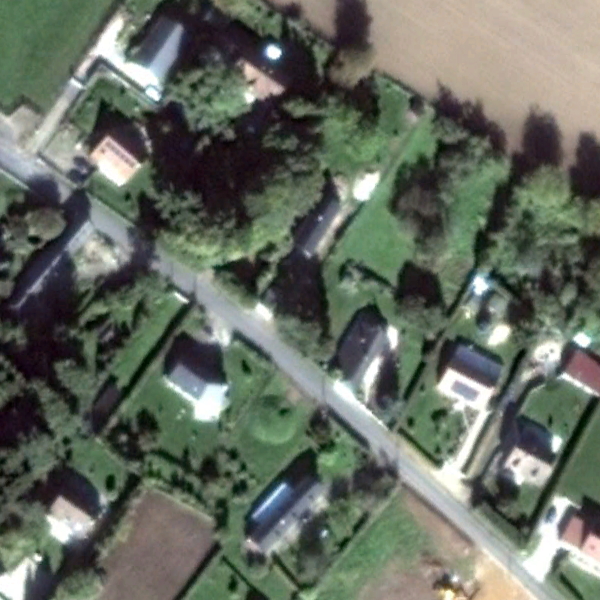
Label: MediumResidential